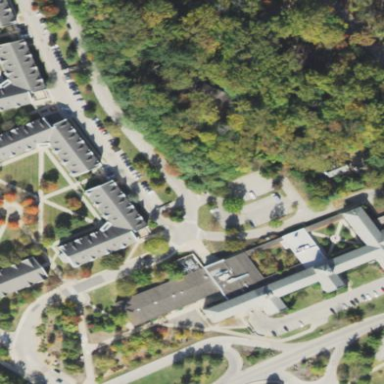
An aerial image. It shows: Dormitory building with gabled tile roof.